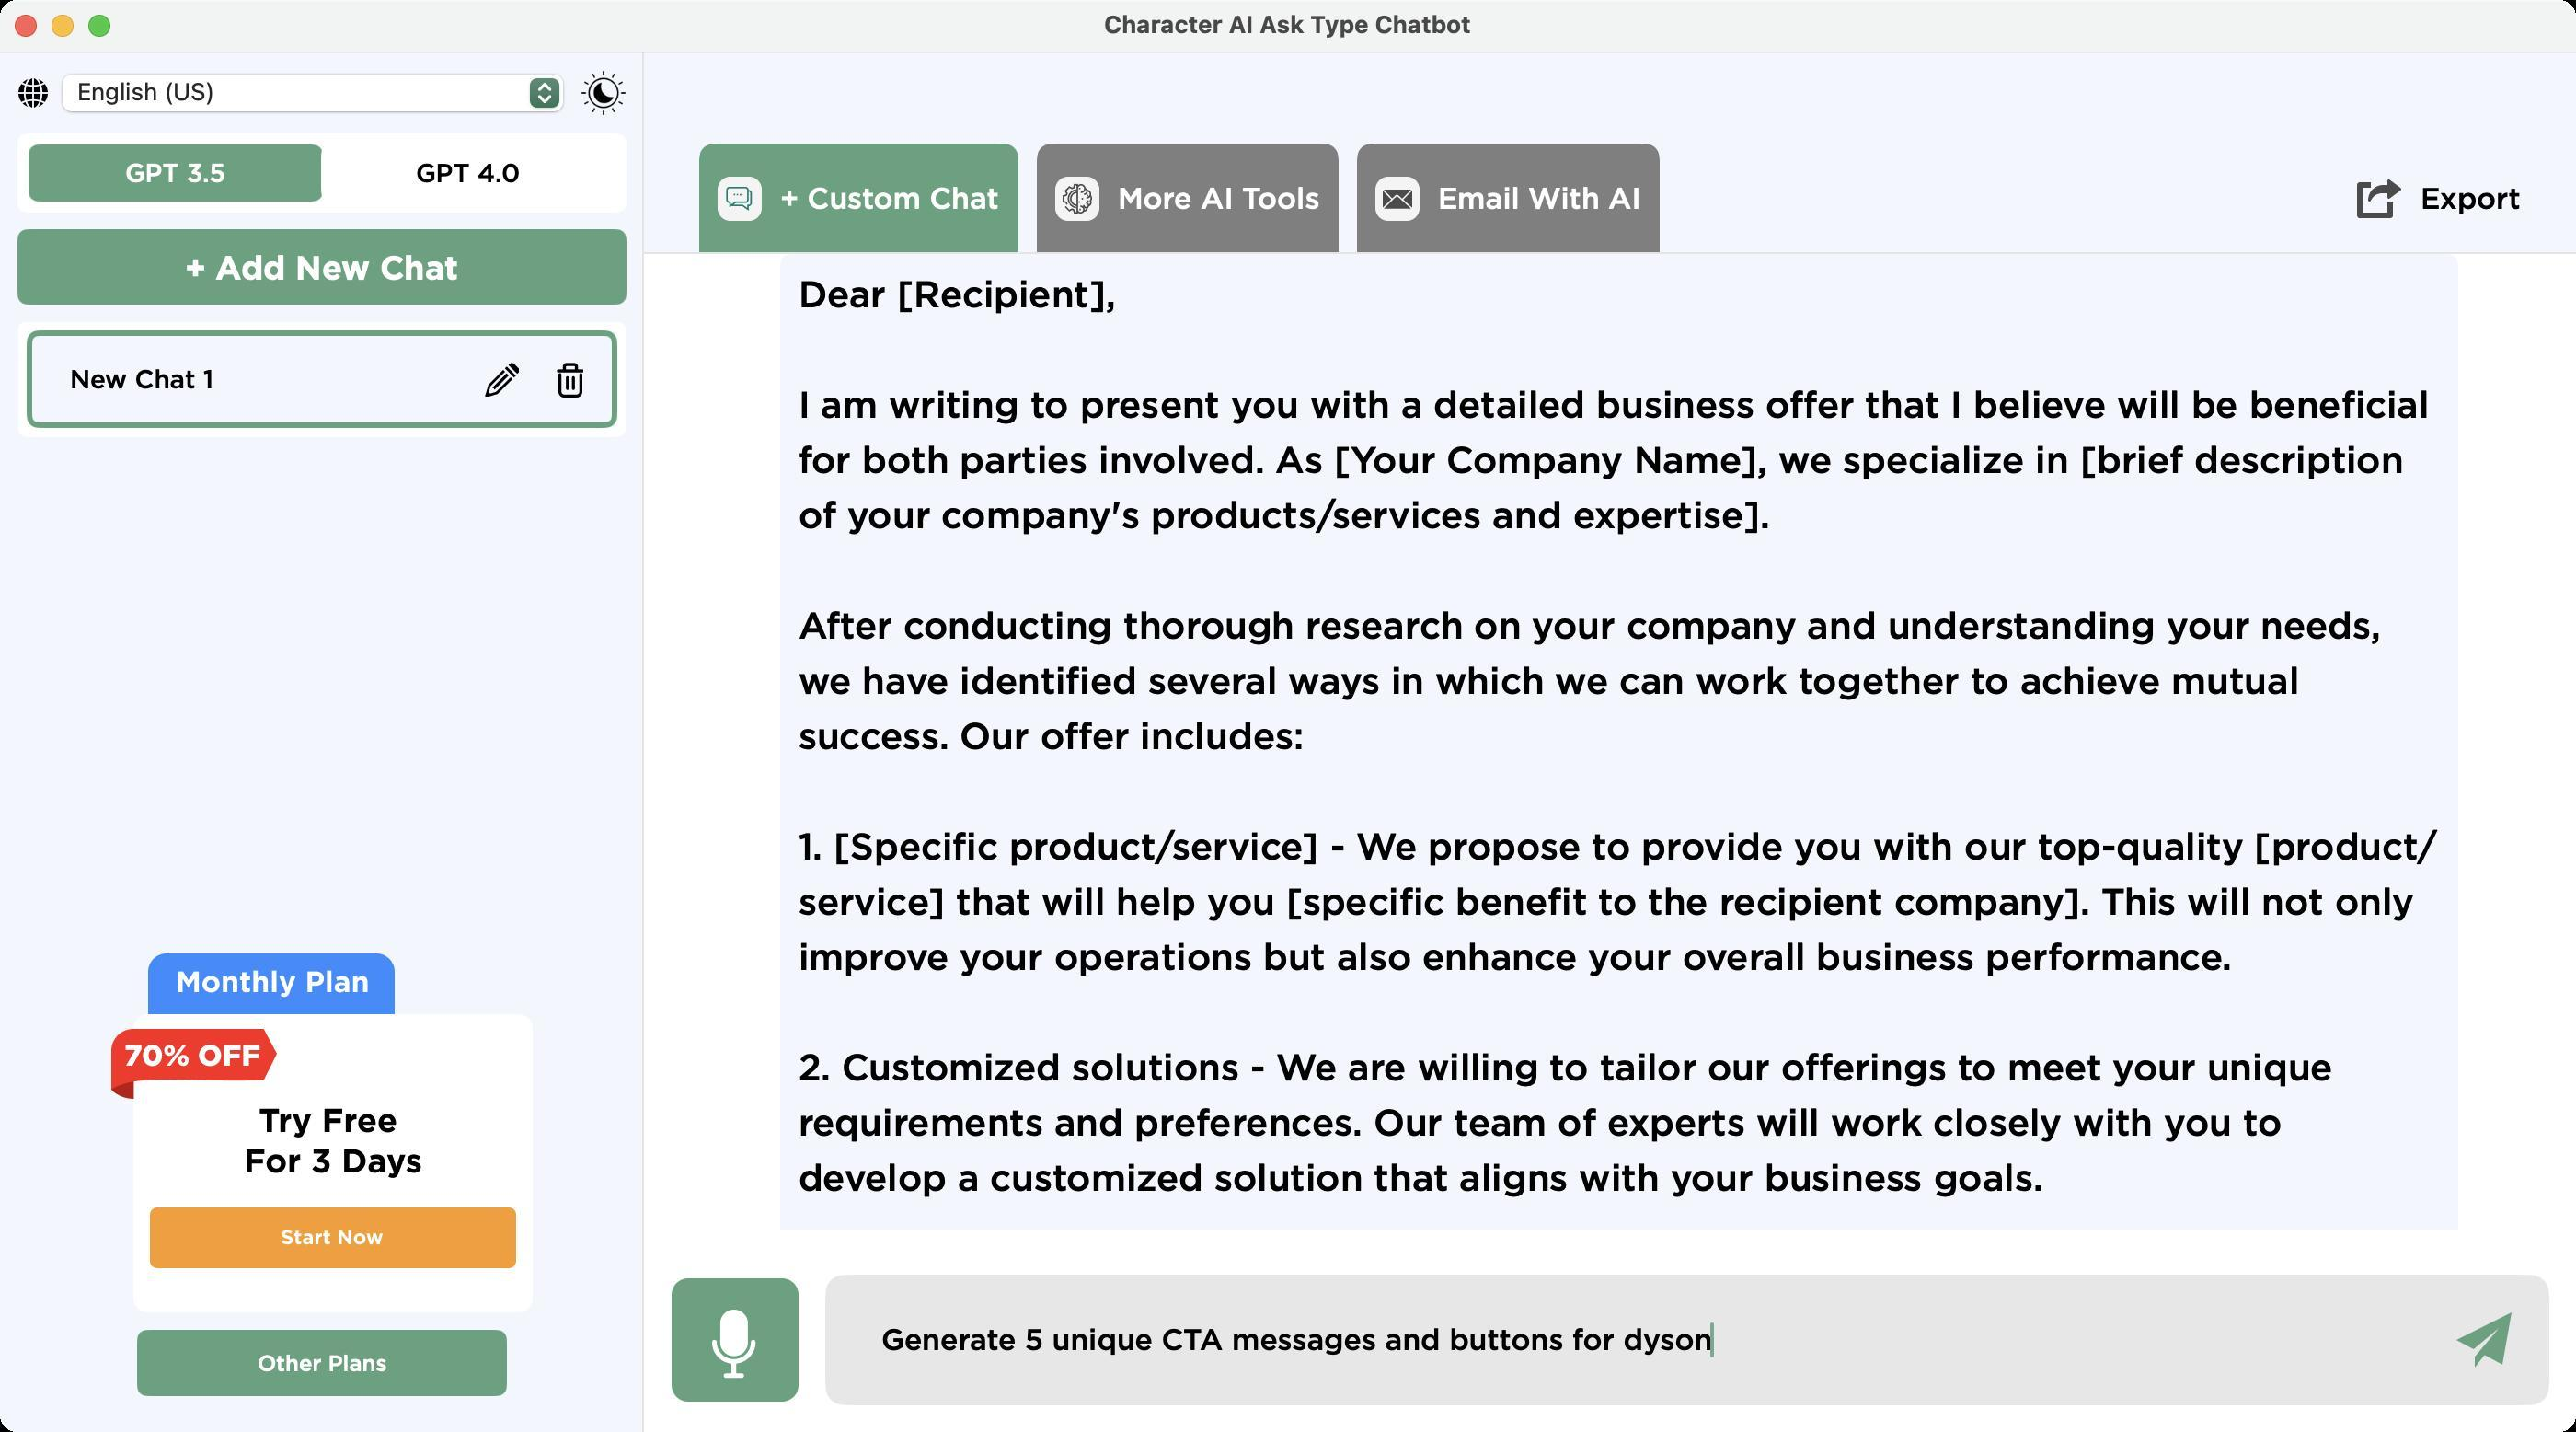
Accessibility tree:
{"name": "Character_AI_Ask_Type_Chatbot", "role": "AXWindow", "description": null, "role_description": "standard window", "value": null, "position": "164.00;146.00", "size": "1400;778", "children": [{"name": null, "role": "AXGroup", "description": null, "role_description": "group", "value": null, "position": "0.00;0.00", "size": "1400;778", "children": [{"name": null, "role": "AXImage", "description": "imgLang", "role_description": "image", "value": null, "position": "10.00;42.50", "size": "16;16", "children": []}, {"name": null, "role": "AXPopUpButton", "description": null, "role_description": "pop up button", "value": "English (US)", "position": "34.00;40.50", "size": "272;20", "children": []}, {"name": null, "role": "AXButton", "description": "img-theme", "role_description": "button", "value": null, "position": "316.00;38.50", "size": "24;24", "children": []}, {"name": null, "role": "AXButton", "description": "GPT 3.5", "role_description": "button", "value": null, "position": "15.50;78.50", "size": "160;31", "children": []}, {"name": null, "role": "AXButton", "description": "GPT 4.0", "role_description": "button", "value": null, "position": "174.50;78.50", "size": "160;31", "children": []}, {"name": null, "role": "AXButton", "description": "+ Custom Chat", "role_description": "button", "value": null, "position": "380.00;78.00", "size": "174;60", "children": []}, {"name": null, "role": "AXButton", "description": "More AI Tools", "role_description": "button", "value": null, "position": "563.50;78.00", "size": "164;60", "children": []}, {"name": null, "role": "AXButton", "description": "Email With AI", "role_description": "button", "value": null, "position": "737.50;78.00", "size": "164;60", "children": []}, {"name": null, "role": "AXButton", "description": "Export", "role_description": "button", "value": null, "position": "1281.00;97.50", "size": "89;21", "children": []}, {"name": null, "role": "AXButton", "description": "+ Add New Chat", "role_description": "button", "value": null, "position": "9.50;124.50", "size": "331;41", "children": []}, {"name": null, "role": "AXScrollArea", "description": null, "role_description": "scroll area", "value": null, "position": "10.00;175.00", "size": "330;297", "children": [{"name": null, "role": "AXStaticText", "description": null, "role_description": "text", "value": "New Chat 1", "position": "28.00;188.00", "size": "220;36", "children": []}, {"name": null, "role": "AXButton", "description": "img-edit", "role_description": "button", "value": null, "position": "263.00;196.50", "size": "19;19", "children": []}, {"name": null, "role": "AXButton", "description": "img-bin", "role_description": "button", "value": null, "position": "302.00;196.50", "size": "15;20", "children": []}]}, {"name": null, "role": "AXButton", "description": "img-buy", "role_description": "button", "value": null, "position": "60.50;518.00", "size": "229;195", "children": []}, {"name": null, "role": "AXScrollArea", "description": null, "role_description": "scroll area", "value": null, "position": "380.00;138.00", "size": "990;530", "children": [{"name": null, "role": "AXImage", "description": "img-copy-green", "role_description": "image", "value": null, "position": "925.00;91.00", "size": "24;30", "children": []}, {"name": null, "role": "AXStaticText", "description": null, "role_description": "text", "value": "Compose a detailed business offer", "position": "969.00;94.00", "size": "348;24", "children": []}, {"name": null, "role": "AXImage", "description": "img-human", "role_description": "image", "value": null, "position": "1337.00;84.00", "size": "33;33", "children": []}, {"name": null, "role": "AXImage", "description": "img-bot", "role_description": "image", "value": null, "position": "380.00;1390.00", "size": "34;22", "children": []}, {"name": null, "role": "AXStaticText", "description": null, "role_description": "text", "value": "Dear [Recipient],\n\nI am writing to present you with a detailed business offer that I believe will be beneficial for both parties involved. As [Your Company Name], we specialize in [brief description of your company's products/services and expertise].\n\nAfter conducting thorough research on your company and understanding your needs, we have identified several ways in which we can work together to achieve mutual success. Our offer includes:\n\n1. [Specific product/service] - We propose to provide you with our top-quality [product/service] that will help you [specific benefit to the recipient company]. This will not only improve your operations but also enhance your overall business performance.\n\n2. Customized solutions - We are willing to tailor our offerings to meet your unique requirements and preferences. Our team of experts will work closely with you to develop a customized solution that aligns with your business goals.\n\n3. Competitive pricing - We understand the importance of cost-effectiveness in today's competitive market. Our offer includes competitive pricing that ensures you receive high-quality products/services at a reasonable cost.\n\n4. Exceptional customer service - At [Your Company Name], we prioritize customer satisfaction above all else. Our dedicated customer service team is available to address any concerns or queries you may have throughout our partnership.\n\n5. Long-term partnership - We see this offer as the beginning of a long and successful partnership. Our goal is to establish a mutually beneficial relationship that will continue to grow and evolve over time.\n\nWe are confident that our offer will bring significant value to your business and help you achieve your strategic objectives. We look forward to discussing this proposal further and exploring how we can work together to achieve success.\n\nThank you for considering our offer. We are excited about the opportunity to collaborate with you and contribute to your company's success.\n\nSincerely,\n\n[Your Name]\n[Your Title]\n[Your Contact Information]", "position": "434.00;148.00", "size": "892;1254", "children": []}, {"name": null, "role": "AXImage", "description": "img-copy", "role_description": "image", "value": null, "position": "1346.00;760.00", "size": "24;30", "children": []}]}, {"name": null, "role": "AXButton", "description": "Other Plans", "role_description": "button", "value": null, "position": "74.50;722.50", "size": "201;36", "children": []}, {"name": null, "role": "AXButton", "description": "img-mic", "role_description": "button", "value": null, "position": "365.00;694.50", "size": "69;67", "children": []}, {"name": null, "role": "AXTextField", "description": null, "role_description": "text field", "value": "Generate 5 unique CTA messages and buttons for dyson", "position": "479.00;718.50", "size": "836;19", "children": []}, {"name": null, "role": "AXButton", "description": "img-send", "role_description": "button", "value": null, "position": "1335.00;713.00", "size": "30;30", "children": []}]}, {"name": null, "role": "AXButton", "description": null, "role_description": "close button", "value": null, "position": "7.00;6.00", "size": "14;16", "children": []}, {"name": null, "role": "AXButton", "description": null, "role_description": "full screen button", "value": null, "position": "47.00;6.00", "size": "14;16", "children": [{"name": null, "role": "AXGroup", "description": null, "role_description": "group", "value": null, "position": "47.00;6.00", "size": "14;16", "children": [{"name": null, "role": "AXGroup", "description": null, "role_description": "group", "value": null, "position": "47.00;6.00", "size": "14;16", "children": []}]}]}, {"name": null, "role": "AXButton", "description": null, "role_description": "minimize button", "value": null, "position": "27.00;6.00", "size": "14;16", "children": []}, {"name": null, "role": "AXStaticText", "description": null, "role_description": "text", "value": "Character AI Ask Type Chatbot", "position": "598.00;5.00", "size": "204;16", "children": []}]}